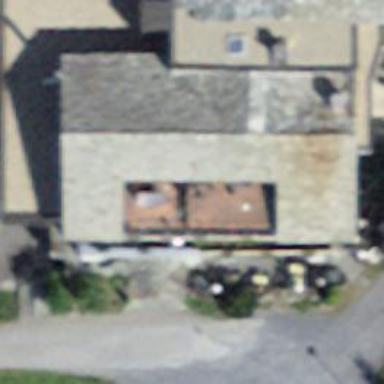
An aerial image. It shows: Bar.